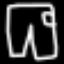
Label: pants